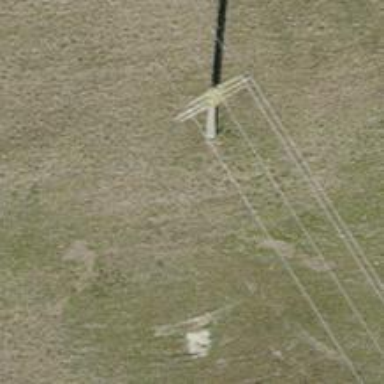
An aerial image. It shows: Concrete power pole.